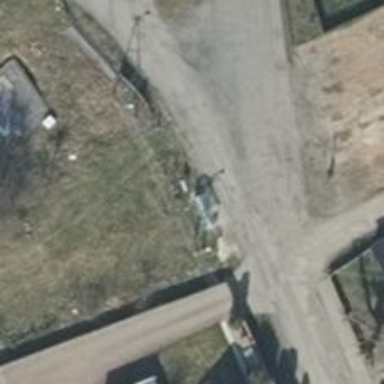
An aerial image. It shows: Public transport shelter.